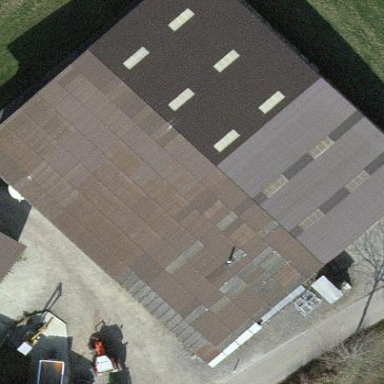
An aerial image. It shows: Shed building.